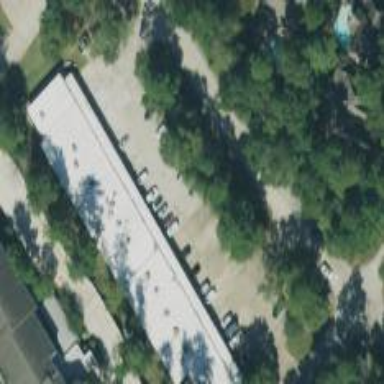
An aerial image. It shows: View of roof of building.